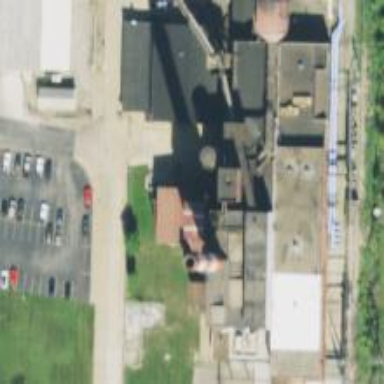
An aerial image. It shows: Industrial building housing power generator at the Orville municipal power plant. The plant features two coal-fired turbines and one natural gas-fired turbine.